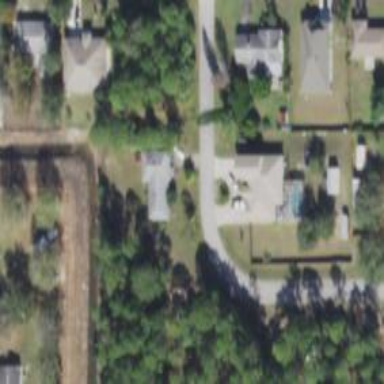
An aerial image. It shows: Driveway.